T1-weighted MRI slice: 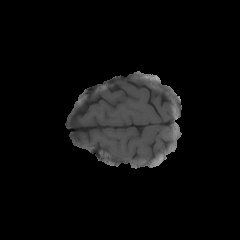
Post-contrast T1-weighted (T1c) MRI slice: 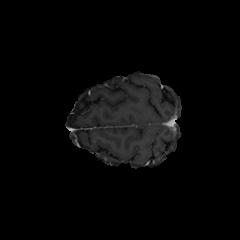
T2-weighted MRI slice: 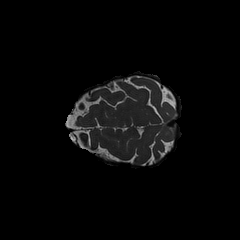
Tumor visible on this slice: no